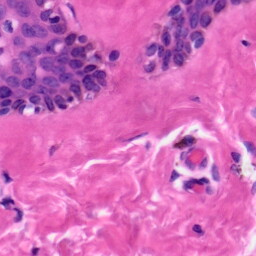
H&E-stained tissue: Skin